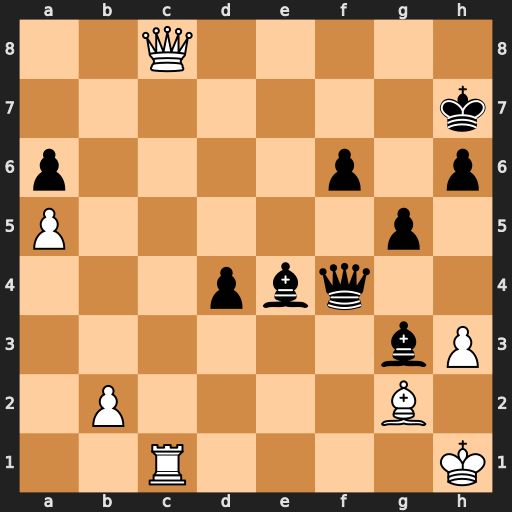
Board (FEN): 2Q5/7k/p4p1p/P5p1/3pbq2/6bP/1P4B1/2R4K
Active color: w
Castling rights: -
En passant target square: -
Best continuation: Qd7+ Kg6 Qe8+